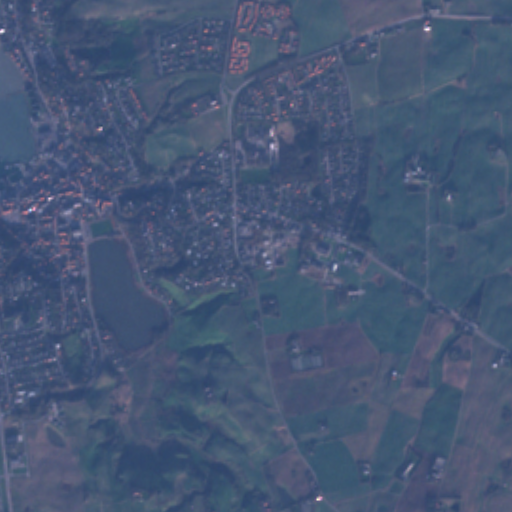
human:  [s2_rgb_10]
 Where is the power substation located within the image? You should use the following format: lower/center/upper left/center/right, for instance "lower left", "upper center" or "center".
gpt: The power substation is located in the lower left of the image.
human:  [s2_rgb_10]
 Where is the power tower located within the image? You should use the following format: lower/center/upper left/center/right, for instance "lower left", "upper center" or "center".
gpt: The power tower is located in the lower left of the image.
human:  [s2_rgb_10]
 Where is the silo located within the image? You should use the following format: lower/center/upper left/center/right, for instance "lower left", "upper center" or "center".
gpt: The silo is located in the center right of the image.
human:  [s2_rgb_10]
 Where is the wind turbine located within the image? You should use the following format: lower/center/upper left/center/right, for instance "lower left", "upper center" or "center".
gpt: The wind turbine is located in the lower right of the image.
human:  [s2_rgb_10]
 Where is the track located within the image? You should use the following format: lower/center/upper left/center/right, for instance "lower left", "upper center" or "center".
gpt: There is no track in the image.